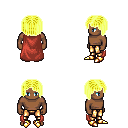
a pixel art fantasy rpg character, male body template, human, dark skin, maroon cape, gold greaves, gold pageboy hairstyle, gold boots, four views (front, back, left, right), 2x2 character sprite sheet, small pixel art, hard edges, no anti-aliasing